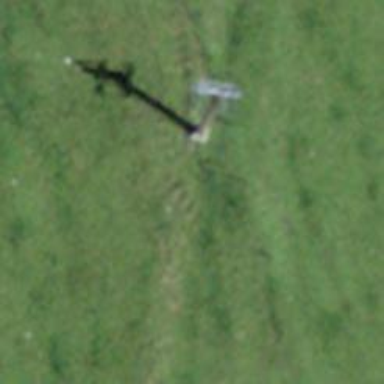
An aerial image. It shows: Pylon for aerialway.